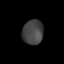
Tissue: lung
Cell type: T cells
Senescence score: 0.1622
Nuclear area (px): 504
Mean DAPI intensity: 68.105